Question: I am totally confused. I have 6 inputs on a page for a signup page. Three of the boxes have the required indicator in the right side of the box the other three do not. All 6 fields are required in code.
I have looked through the code and either MVC is adding a background image or Bootstrap is.
Here is the Razor code I am using.
'''
<div class="row ">
<div class="col-md-6">
<div class="row">
@Html.TextBoxFor(m => m.currentUser.UserName, new { @class = "form-control", placeholder = "user name", tabindex = 1 })
</div>
<div class="row">
@Html.PasswordFor(m => m.currentUser.Password, new { @class = "form-control", placeholder = "password", tabindex = 3 })
</div>
<div class="row">
@Html.TextBoxFor(m => m.currentUser.LastName, new { @class = "form-control", placeholder = "last name", tabindex = 6 })
</div>
</div>
<div class="col-md-6">
<div class="row">
@Html.TextBoxFor(m => m.currentUser.EmailAddress, new { @class = "form-control", placeholder = "email address", tabindex = 2 })
</div>
<div class="row">
@Html.PasswordFor(m => m.confrimPassword, new { @class = "form-control", placeholder = "confirm password", tabindex = 4 })
</div>
<div class="row">
@Html.TextBoxFor(m => m.currentUser.FirstName, new { @class = "form-control", placeholder = "first name", tabindex = 5 })
</div>
</div>
</div>
'''
I dont have much experience with Bootstrap so I am not sure if that is what is causing the issue or if MVC is.
Any help is appreciated.
Here is the model class:
'''
public class User
{
public int ID { get; set; }
[Required(ErrorMessage = "Please enter a User Name.")]
public string UserName { get; set; }
[Required(ErrorMessage = "Please enter a password")]
public string Password { get; set; }
[Required(ErrorMessage = "Please enter your first name.")]
public string FirstName { get; set; }
[Required(ErrorMessage = "Please enter your last name.")]
public string LastName { get; set; }
[Required(ErrorMessage = "Please enter an email address.")]
public string EmailAddress { get; set; }
}
'''
here is the generated code for an input that has the indicator:
'''
<input class="form-control" data-val="true" data-val-required="Please enter a password" id="currentUser_Password" name="currentUser.Password" placeholder="password" tabindex="3" type="password" autocomplete="off" keyev="true" clickev="true" style="background-image: url(data:image/png;base64,iVBORw0KGgoAAAANSUhEUgAAABAAAAASCAYAAABSO15qAAAABmJLR0QA/wD/AP+gvaeTAAAACXBIWXMAAAsTAAALEwEAmpwYAAAAB3RJTUUH3QsPDhss3LcOZQAAAU5JREFUOMvdkzFLA0EQhd/bO7iIYmklaCUopLAQA6KNaawt9BeIgnUwLHPJRchfEBR7CyGWgiDY2SlIQBT/gDaCoGDudiy8SLwkBiwz1c7y+GZ25i0wnFEqlSZFZKGdi8iiiOR7aU32QkR2c7ncPcljAARAkgckb8IwrGf1fg/oJ8lRAHkR2VDVmOQ8AKjqY1bMHgCGYXhFchnAg6omJGcBXEZRtNoXYK2dMsaMt1qtD9/3p40x5yS9tHICYF1Vn0mOxXH8Uq/Xb389wff9PQDbQRB0t/QNOiPZ1h4B2MoO0fxnYz8dOOcOVbWhqq8kJzzPa3RAXZIkawCenHMjJN/+GiIqlcoFgKKq3pEMAMwAuCa5VK1W3SAfbAIopum+cy5KzwXn3M5AI6XVYlVt1mq1U8/zTlS1CeC9j2+6o1wuz1lrVzpWXLDWTg3pz/0CQnd2Jos49xUAAAAASUVORK5CYII=); padding-right: 0px; background-attachment: scroll; cursor: auto; background-position: 100% 50%; background-repeat: no-repeat no-repeat;">
'''
The really weird part is I discovered that they show up in Chrome but not Firefox.
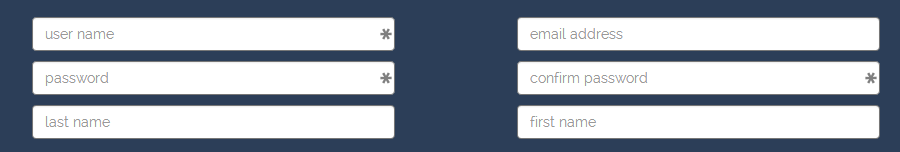
Answer: @nemesv - you were exactly right. LastPass is one of the extensions I had installed in Chrome. Once I disabled it the icons were removed. Pulled my hair out for days trying to figure that one out.